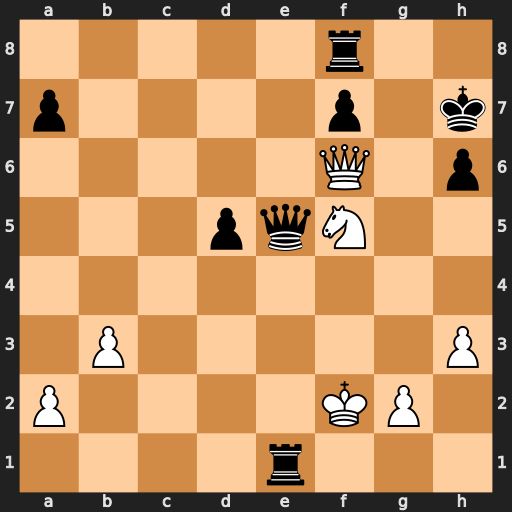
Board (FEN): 5r2/p4p1k/5Q1p/3pqN2/8/1P5P/P4KP1/4r3
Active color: w
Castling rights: -
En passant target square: -
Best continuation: Qxh6+ Kg8 Qg5+